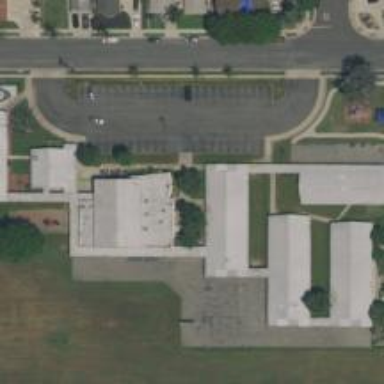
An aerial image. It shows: Kindergarten.